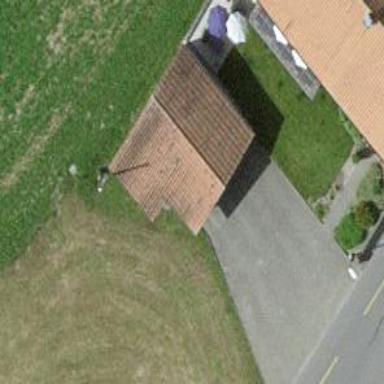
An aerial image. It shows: Garage.